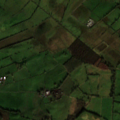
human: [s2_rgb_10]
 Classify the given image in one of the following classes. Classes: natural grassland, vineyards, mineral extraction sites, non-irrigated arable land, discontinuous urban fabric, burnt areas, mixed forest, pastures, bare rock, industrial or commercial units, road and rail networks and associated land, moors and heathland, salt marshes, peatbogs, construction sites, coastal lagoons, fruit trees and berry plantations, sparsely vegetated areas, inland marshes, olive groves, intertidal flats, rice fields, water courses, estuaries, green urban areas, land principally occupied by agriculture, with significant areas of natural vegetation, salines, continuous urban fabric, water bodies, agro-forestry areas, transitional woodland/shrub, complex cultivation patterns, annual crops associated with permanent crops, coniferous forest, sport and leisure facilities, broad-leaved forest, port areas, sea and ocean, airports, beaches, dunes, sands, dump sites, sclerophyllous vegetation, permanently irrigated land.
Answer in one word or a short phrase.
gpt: pastures